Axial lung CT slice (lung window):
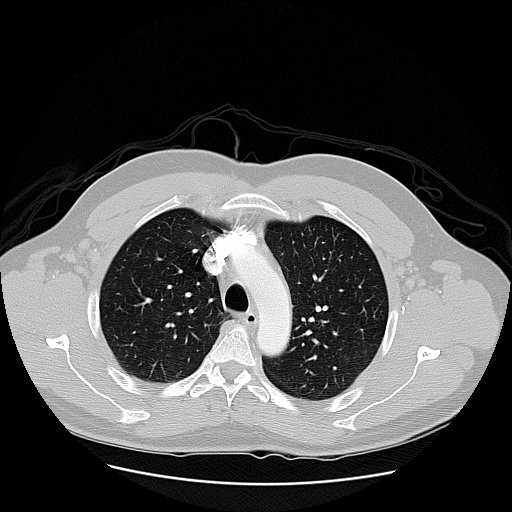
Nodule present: no